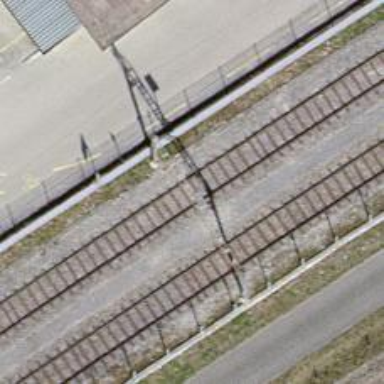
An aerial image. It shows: Railway spur service.